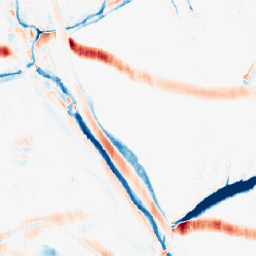
Category: morphological
Decomposition family: morphological_rect
Decomposition parameters: operation: average
width: 5
height: 20
Upsampling method: nearest
Upsampling parameters: scale: 2
Upsampling scale: 2